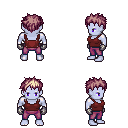
a pixel art fantasy rpg character, male body template, dark elf, purple skin, maroon pirate shirt, magenta pants, white blonde bedhead hairstyle, metal gloves, four views (front, back, left, right), 2x2 character sprite sheet, small pixel art, hard edges, no anti-aliasing